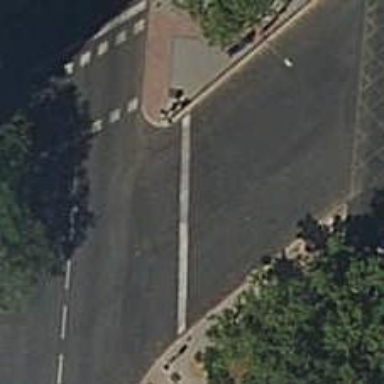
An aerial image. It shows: Road with traffic signals.